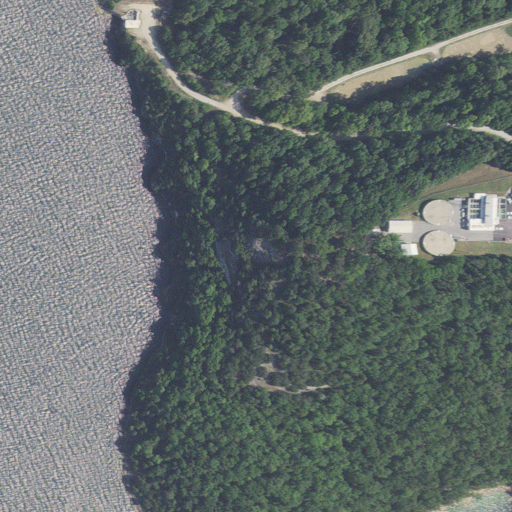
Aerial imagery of cliff(s) in Arkansas named Rolloff Bluff containing deciduous forest, open water, mixed forest, evergreen forest, pasture, low intensity development, medium intensity development, high intensity development, and barren land